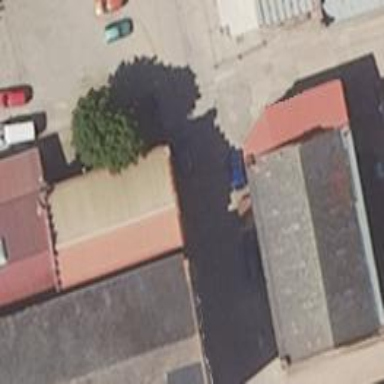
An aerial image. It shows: Pub.